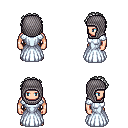
a pixel art fantasy rpg character, male body template, human, light skin, underdress, robe skirt, white curly afro hairstyle, chain hood, ghillies, four views (front, back, left, right), 2x2 character sprite sheet, small pixel art, hard edges, no anti-aliasing